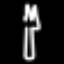
Label: fork